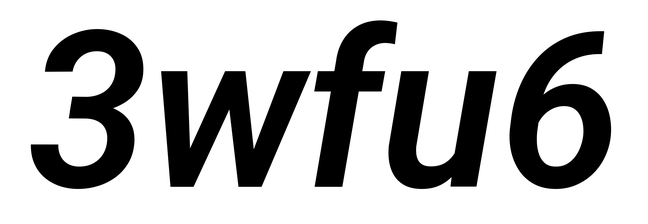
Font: Roboto-Italic_SemiBold_Italic